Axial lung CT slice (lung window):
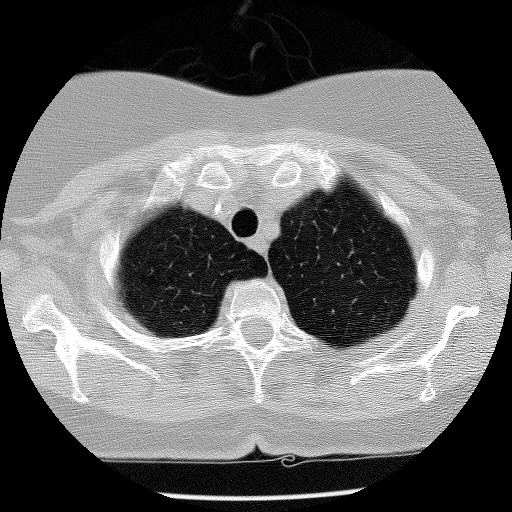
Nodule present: no